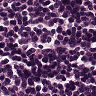
Metastatic tissue present: no